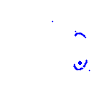
Particle: kaon